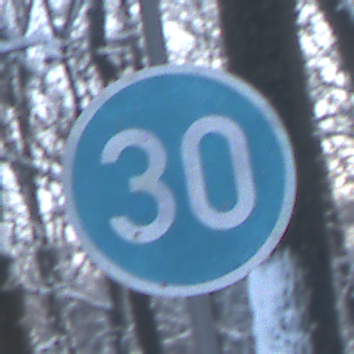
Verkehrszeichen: VorgeschriebeneMindestgeschwindigkeit
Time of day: MorningAfternoon
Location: Outdoor (Nature)
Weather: Clear
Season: Winter
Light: Natural